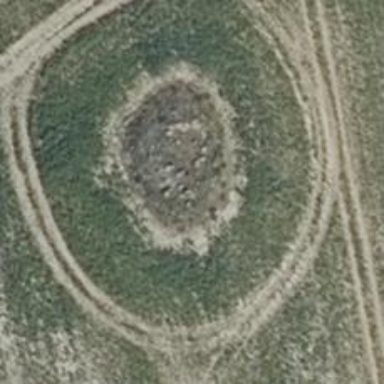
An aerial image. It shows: Hunting stand.